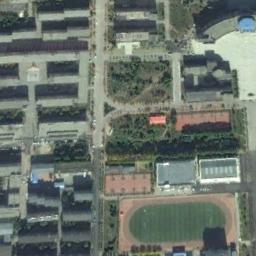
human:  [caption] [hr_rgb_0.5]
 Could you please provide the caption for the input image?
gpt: A track and field is built in the middle of a residential area, Surrounded by a lot of vegetation .

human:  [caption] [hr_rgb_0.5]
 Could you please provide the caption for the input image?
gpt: There are a lot of buildings next to the ground track field .

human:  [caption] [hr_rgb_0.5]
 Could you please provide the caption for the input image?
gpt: The ground track field is surrounded by lots of buildings arranged neatly and some other sports areas are next to the ground track field .

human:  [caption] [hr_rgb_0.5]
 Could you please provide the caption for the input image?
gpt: There is a straight road beside the track and field .

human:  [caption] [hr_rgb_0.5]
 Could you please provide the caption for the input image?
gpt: There are many buildings around the ground track field .